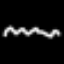
Label: squiggle